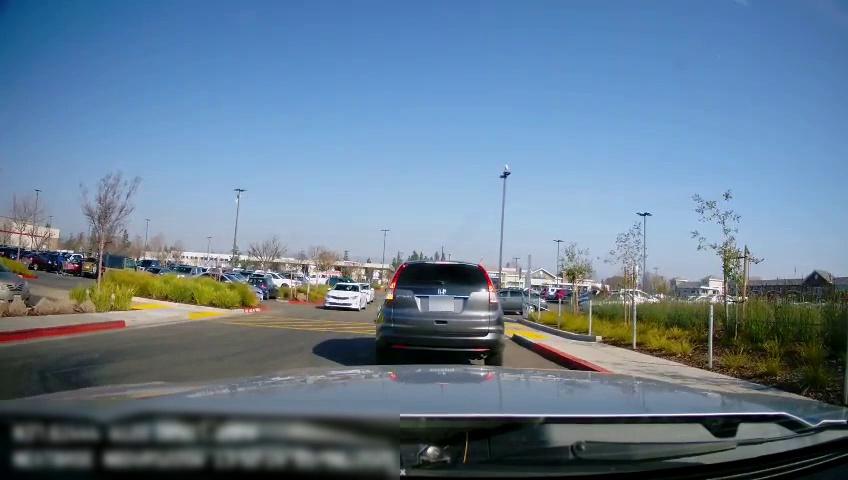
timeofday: Day
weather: Sunny
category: Drivable Space
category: Vehicles | SUV
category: Vehicles | Car
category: Vehicles | Car
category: Vehicles | Car